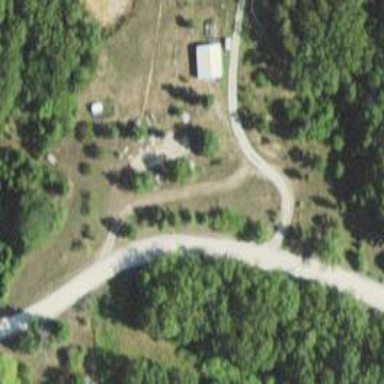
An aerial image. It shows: Driveway leading to service road.